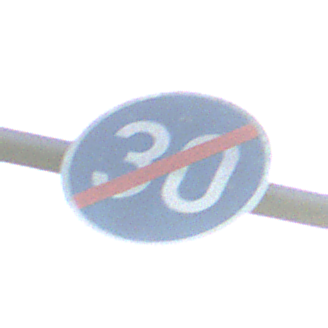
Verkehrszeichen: EndeMindestgeschwindigkeit
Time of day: MorningAfternoon
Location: Outdoor (Suburban)
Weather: PartlyCloudy
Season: NotSpecified
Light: Natural